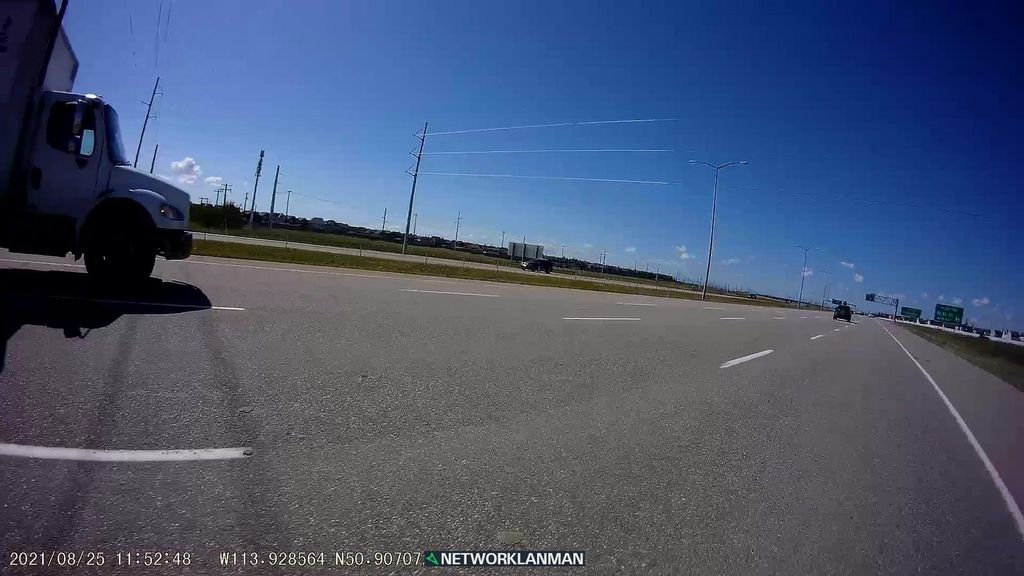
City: calgary